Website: lowes
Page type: payment
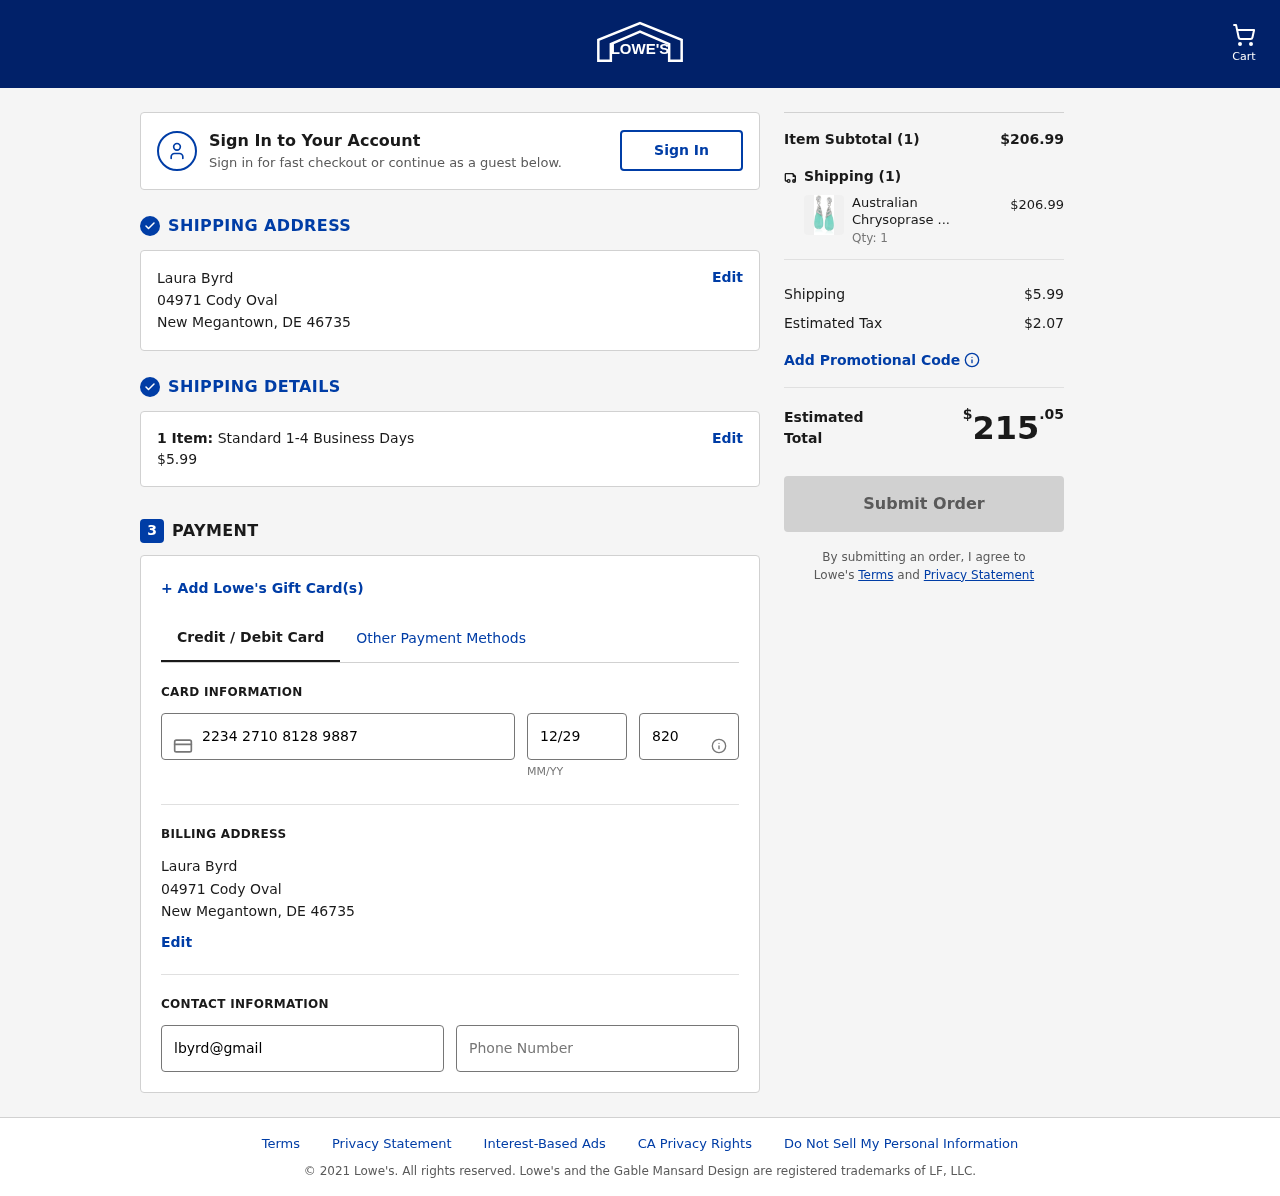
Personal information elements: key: PII_CARD_CVV
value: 820
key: PII_CARD_EXPIRY
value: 12/29
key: PII_CARD_NUMBER
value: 2234 2710 8128 9887
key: PII_CITY
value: New Megantown
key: PII_EMAIL
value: lbyrd@gmail.com
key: PII_FULLNAME
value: Laura Byrd
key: PII_PHONE
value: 3254881338
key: PII_POSTCODE
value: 46735
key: PII_STATE_ABBR
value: DE
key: PII_STREET
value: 04971 Cody Oval
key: PII_FULLNAME2
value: Laura Byrd
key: PII_STREET2
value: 04971 Cody Oval
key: PII_CITY2
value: New Megantown
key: PII_STATE_ABBR2
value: DE
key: PII_POSTCODE2
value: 46735
Product elements: key: PRODUCT1_NAME
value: Australian Chrysoprase Elongated with Cubic Zirconia Overlay Teardrop Earrings
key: PRODUCT1_PRICE
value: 206.99
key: PRODUCT1_QUANTITY
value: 1
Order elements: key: ORDER_NUM_ITEMS
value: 1
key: ORDER_SHIPPING_COST
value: $5.99
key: ORDER_NUM_ITEMS2
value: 1
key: ORDER_SUBTOTAL
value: $206.99
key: ORDER_NUM_ITEMS3
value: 1
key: ORDER_SHIPPING_COST2
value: $5.99
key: ORDER_TAX
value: $2.07
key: ORDER_TOTAL
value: $215.05